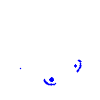
Particle: pion